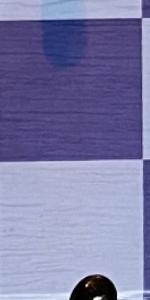
Label: Empty